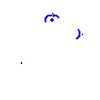
Particle: kaon